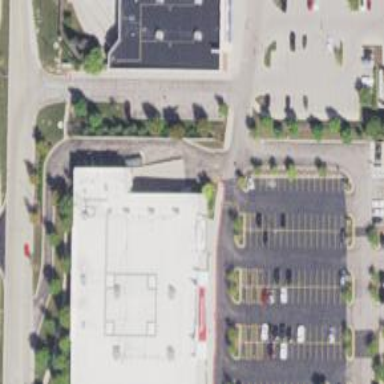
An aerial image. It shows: Retail building.